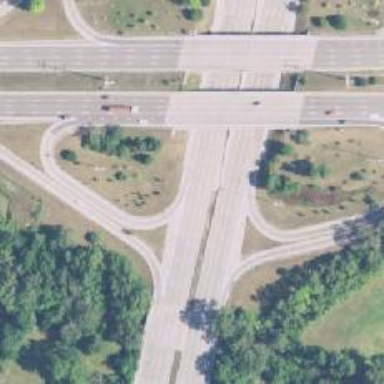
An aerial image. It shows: Trunk link highway.